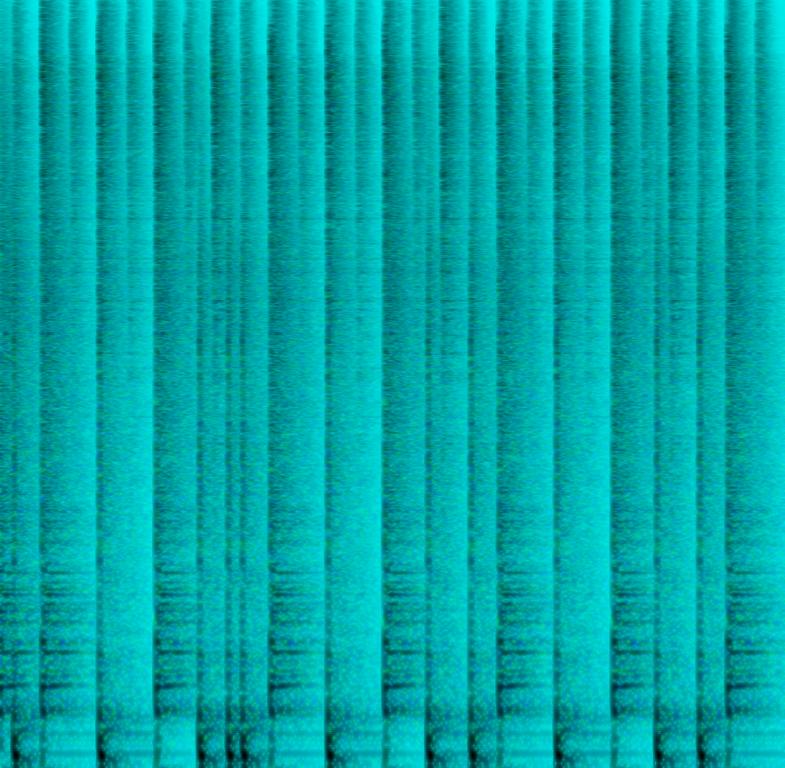
This is a drum beat in the rock and roll style, with a drum roll in between that's intricate. The snare, toms, hi-hats and crash cymbal are used.